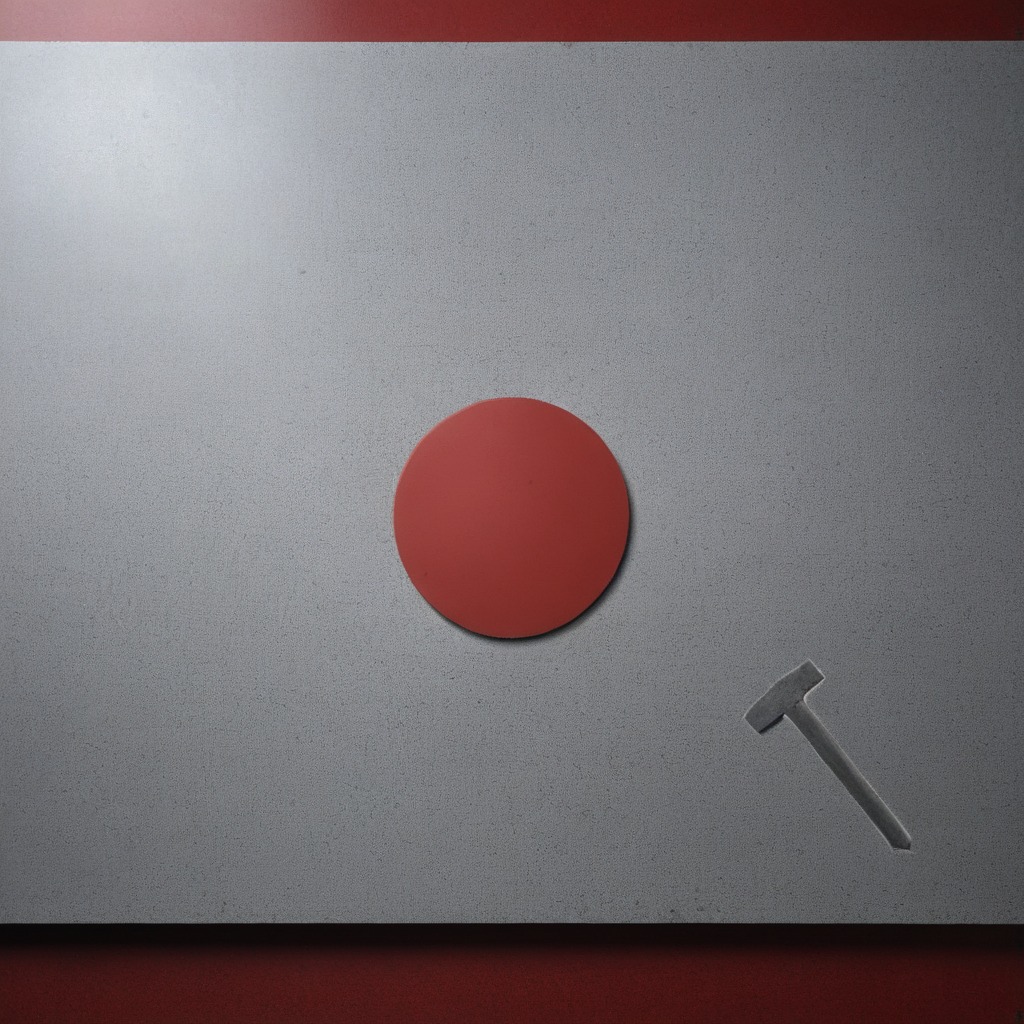
A nail lying on a tabletop